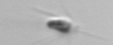
Label: Calciopappus